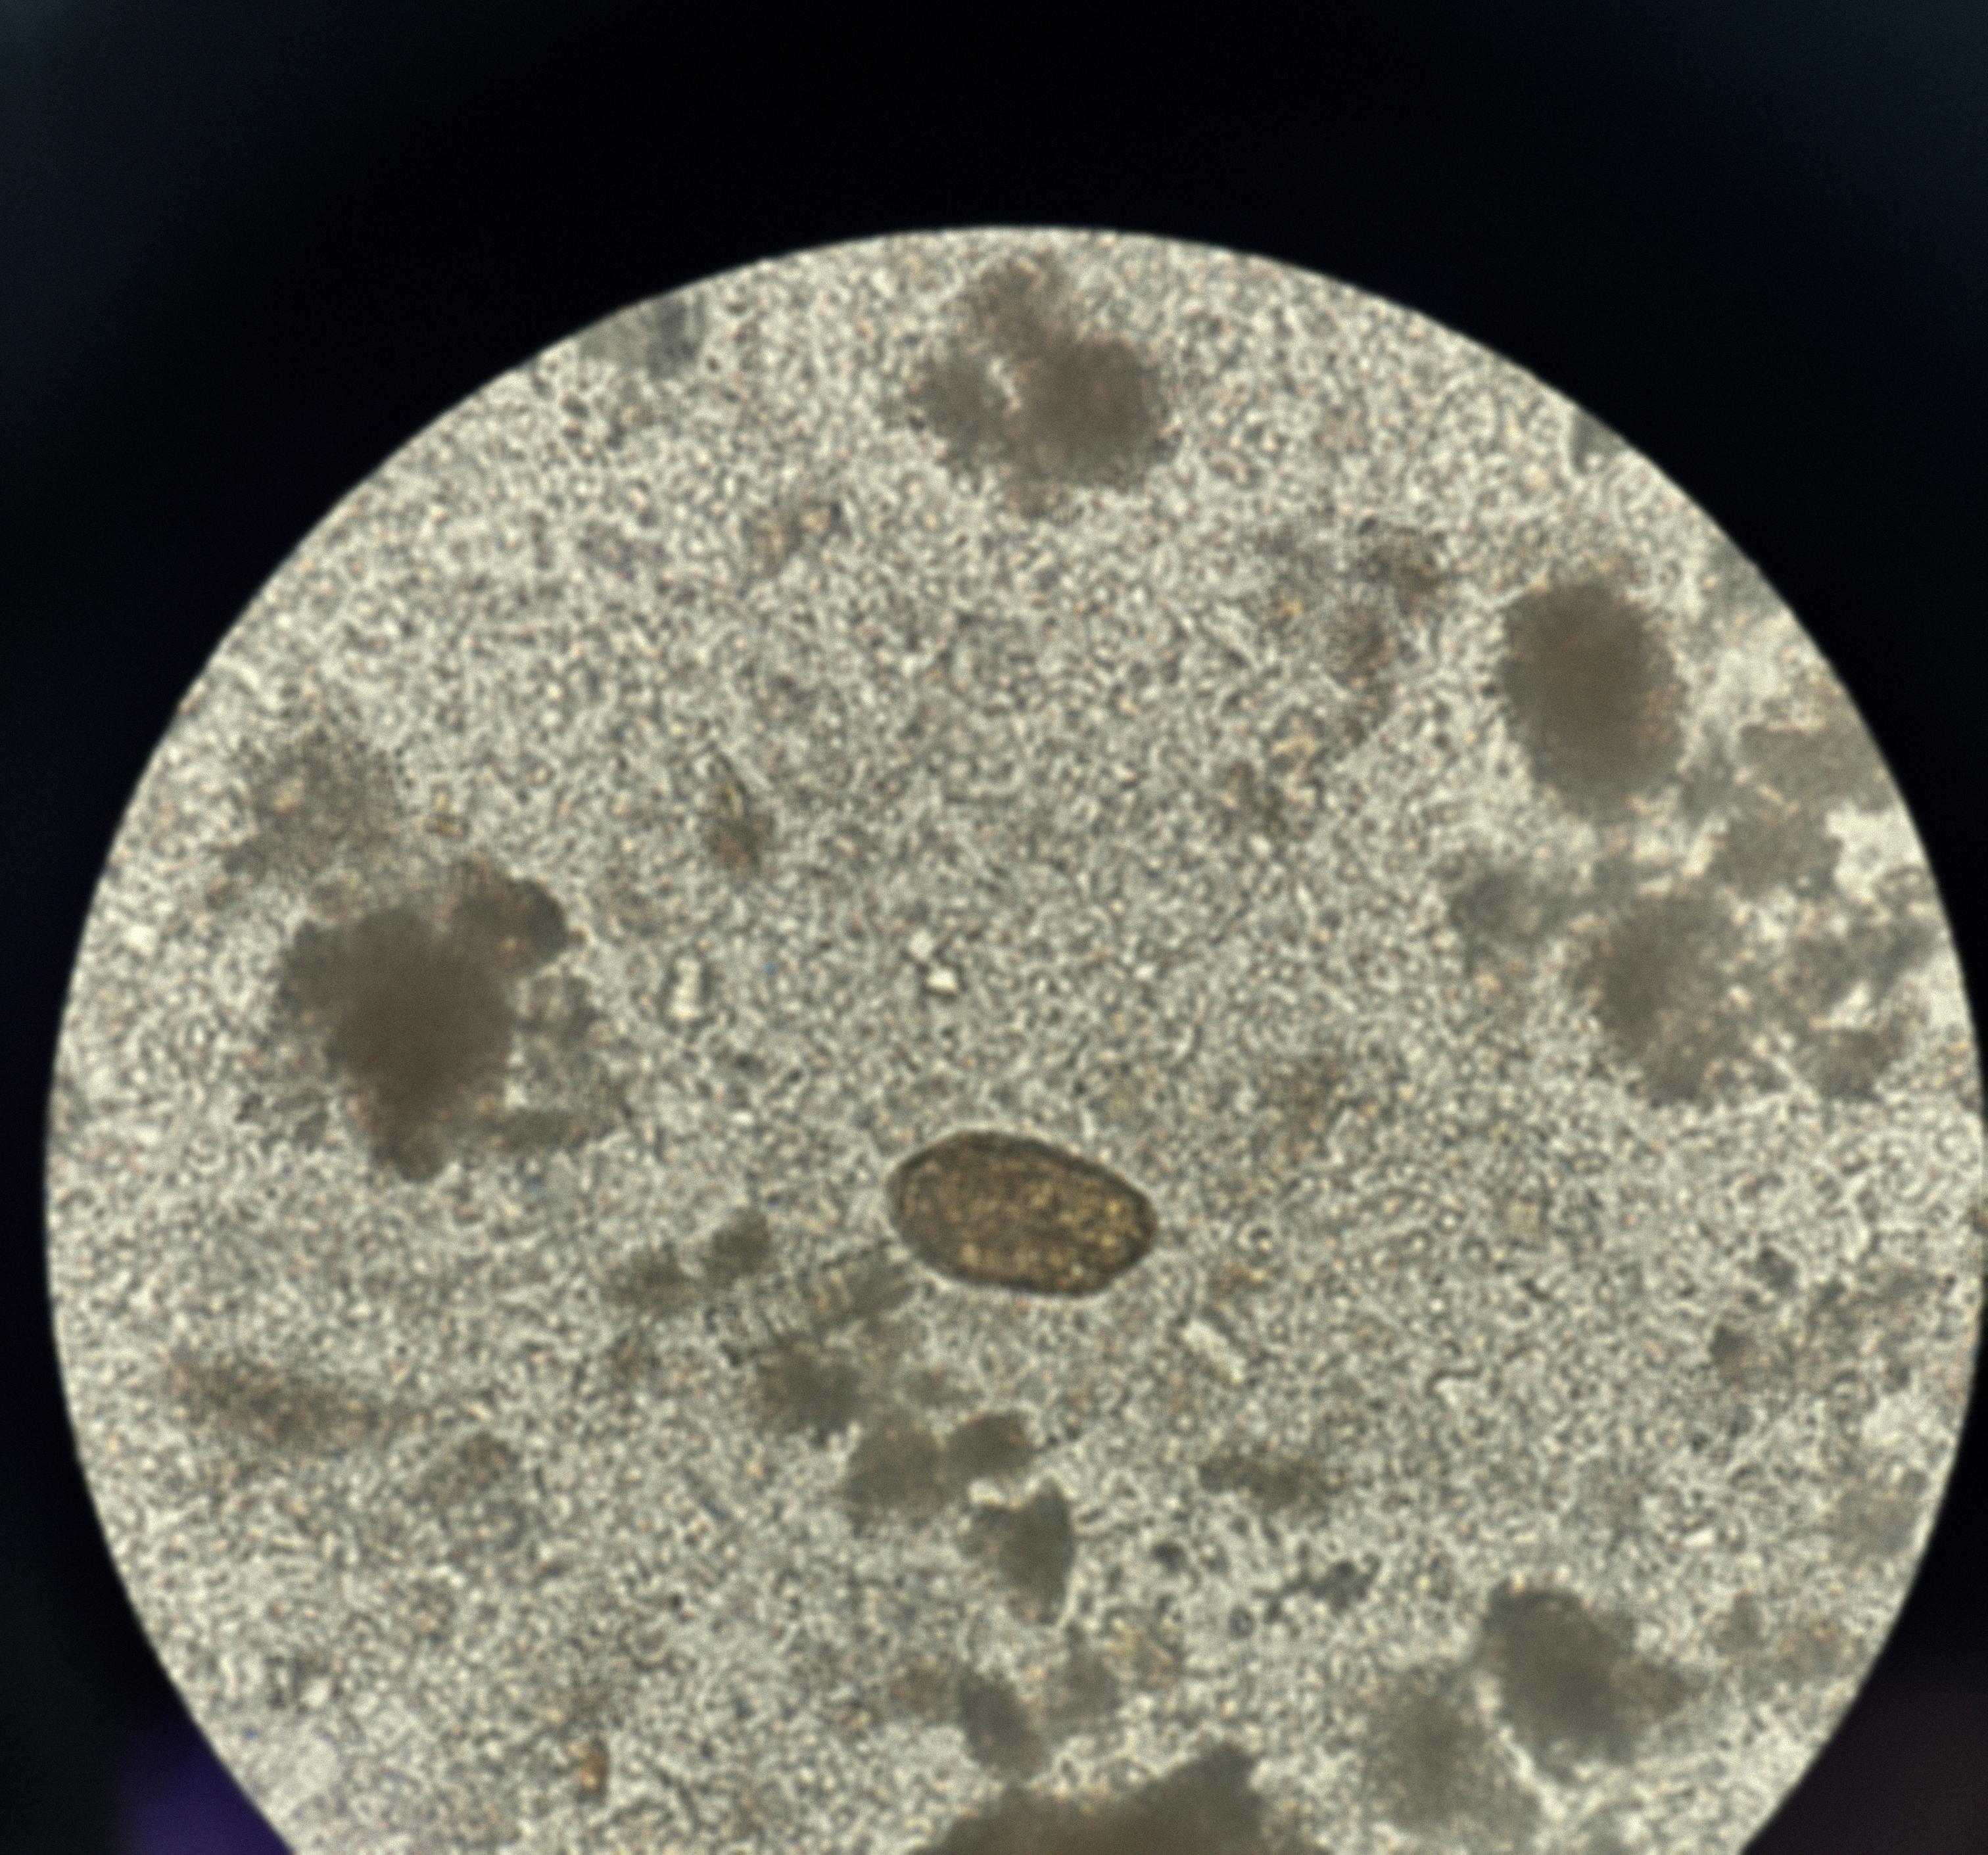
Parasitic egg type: Paragonimus spp